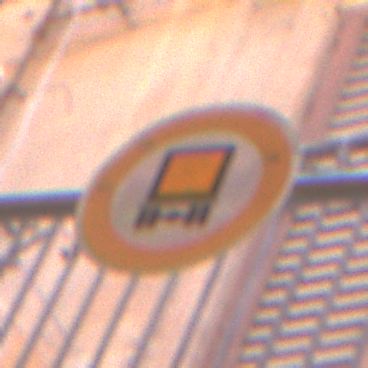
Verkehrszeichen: VerbotKennzeichnungspflichtigeKraftfahrzeugeGefaehrlicheGueter
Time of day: MorningAfternoon
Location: Outdoor (Urban)
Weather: Clear
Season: NotSpecified
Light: Natural